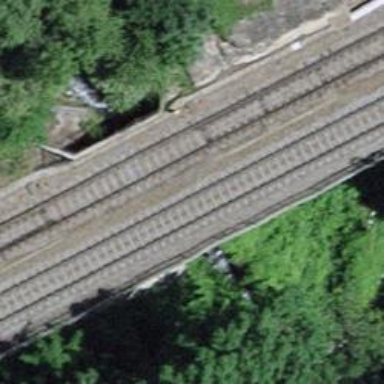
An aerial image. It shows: Railroad crossover.